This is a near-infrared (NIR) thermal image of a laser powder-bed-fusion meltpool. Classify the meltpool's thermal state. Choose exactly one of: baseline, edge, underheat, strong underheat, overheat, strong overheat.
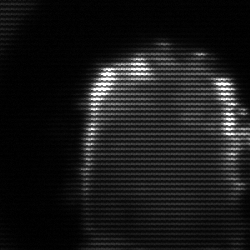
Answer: baseline